Field crop: maize
Growth stage: 2
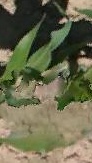
Species: maize